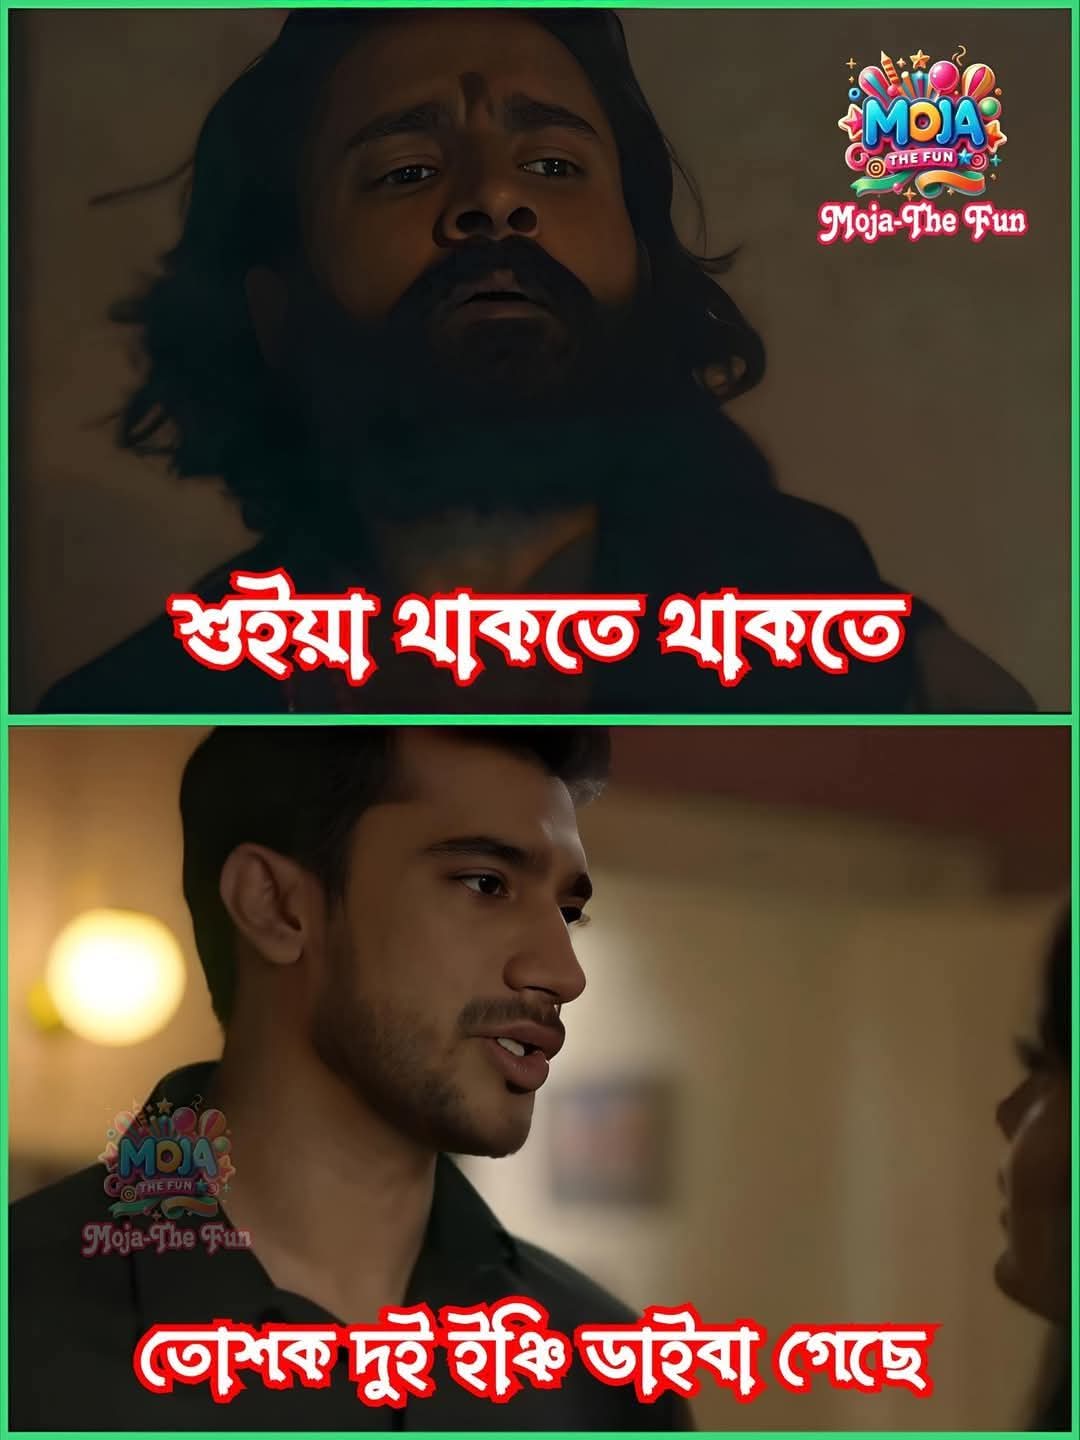
Text: শুইয়া থাকতে থাকতে
তোশক দুই ইঞ্চি ডাইবা গেছে
Label: Non Hate